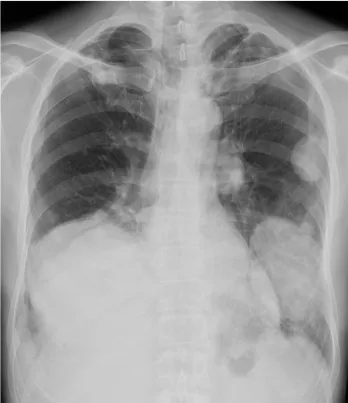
(B) Three years after the second surgery, radiography showed multiple lung nodules.
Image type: radiology (x_ray)